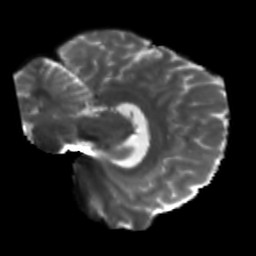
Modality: T2w
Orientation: sagittal
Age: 42
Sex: male
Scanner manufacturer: siemens
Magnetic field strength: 3 T
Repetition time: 5.25 s
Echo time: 0.08 s